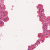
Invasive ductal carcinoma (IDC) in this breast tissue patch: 0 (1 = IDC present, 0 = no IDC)